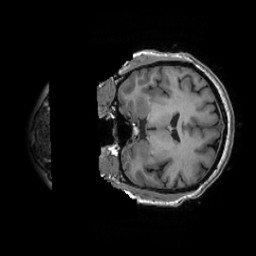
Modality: T1w
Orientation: coronal
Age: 55
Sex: female
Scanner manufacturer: ge
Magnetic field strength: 3 T
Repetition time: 0.007348 s
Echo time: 0.003036 s